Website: walmart
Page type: review-order
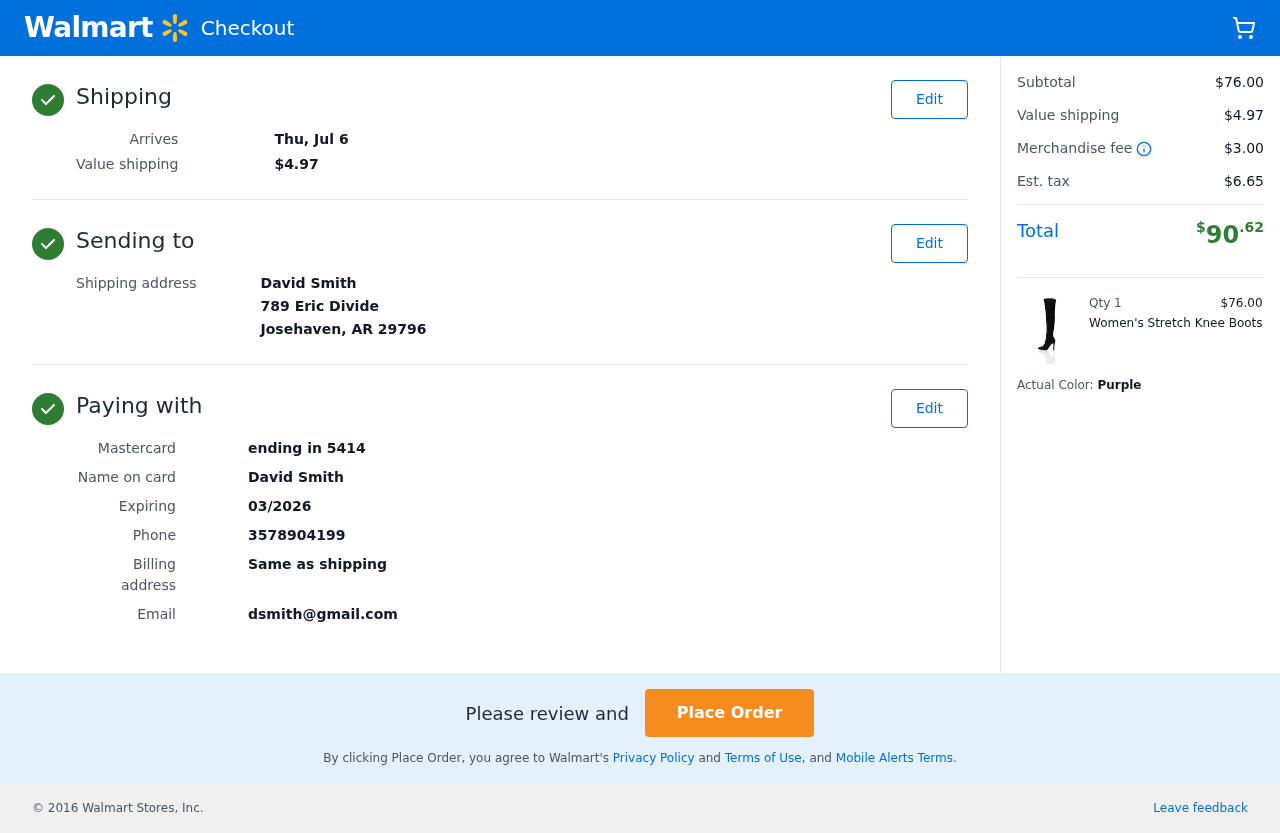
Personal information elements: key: PII_CARD_LAST4
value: ending in 5414
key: PII_CARD_TYPE
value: Mastercard
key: PII_CITY_STATE_ZIP
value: Josehaven, AR 29796
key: PII_EMAIL
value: dsmith@gmail.com
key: PII_FULLNAME
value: David Smith
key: PII_PHONE
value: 3578904199
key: PII_STREET
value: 789 Eric Divide
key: PII_FULLNAME2
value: David Smith
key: PII_CARD_EXPIRY
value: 03/2026
Product elements: key: PRODUCT1_NAME
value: Women's Stretch Knee Boots
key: PRODUCT1_PRICE
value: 76
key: PRODUCT1_QUANTITY
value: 1
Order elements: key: ORDER_DELIVERY_DATE
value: Thu, Jul 6
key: ORDER_SHIPPING_COST
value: $4.97
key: ORDER_SUBTOTAL
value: $76.00
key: ORDER_MERCHANDISE_FEE
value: $3.00
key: ORDER_TAX
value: $6.65
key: ORDER_TOTAL
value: $90.62